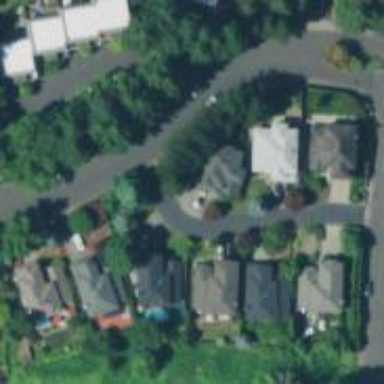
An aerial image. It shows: Residential road with sidewalk on the left.